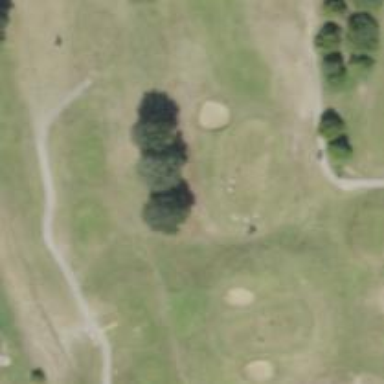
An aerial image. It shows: Golf hole.